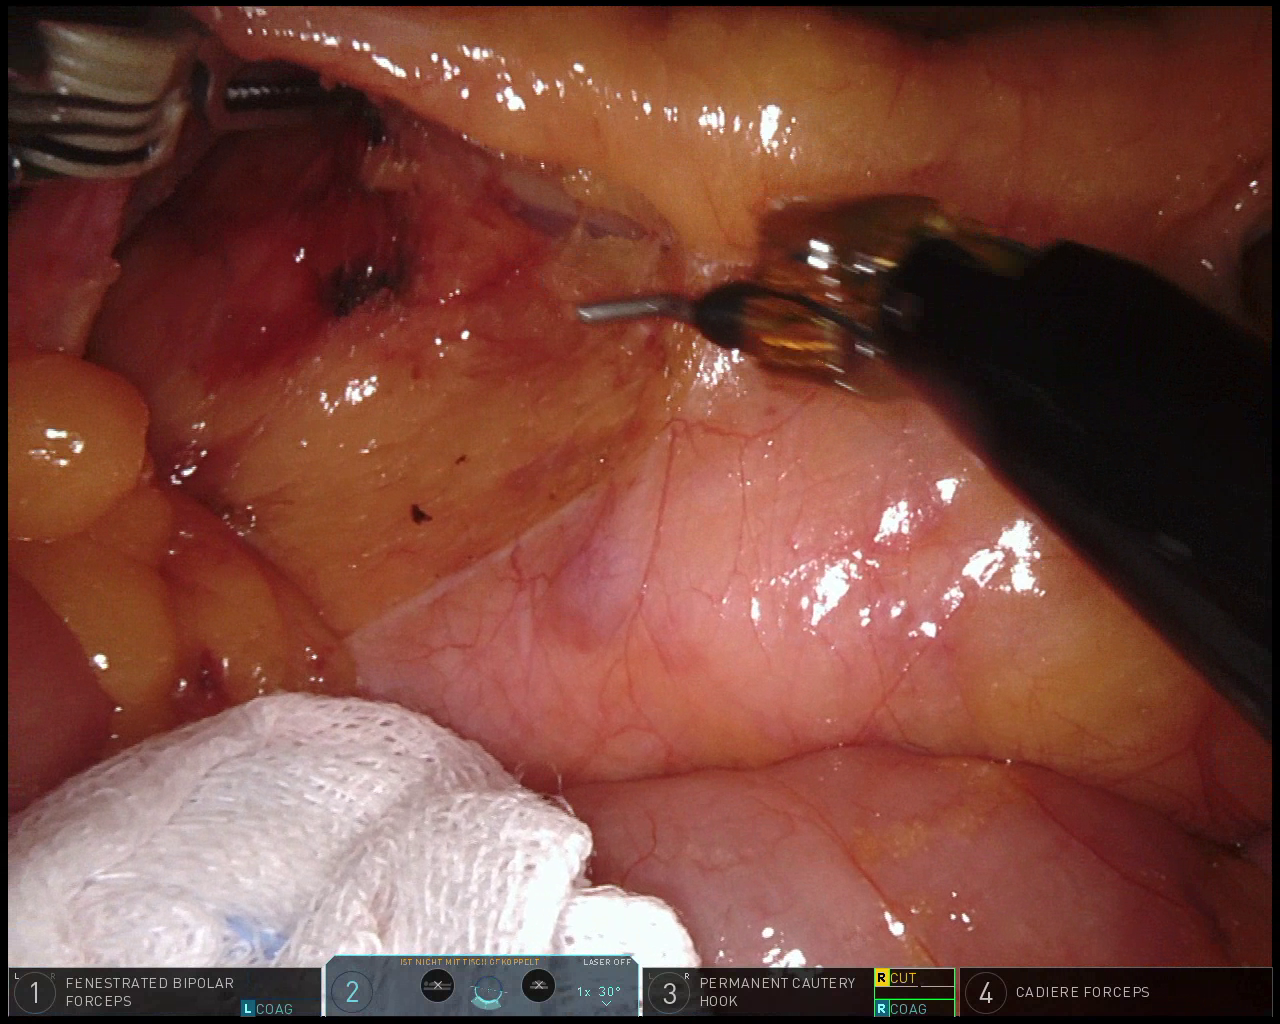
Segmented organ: intestinal_veins
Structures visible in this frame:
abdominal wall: no
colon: no
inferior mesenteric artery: no
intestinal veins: yes
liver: no
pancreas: no
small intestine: yes
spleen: no
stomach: no
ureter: no
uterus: no
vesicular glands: no